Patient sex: M
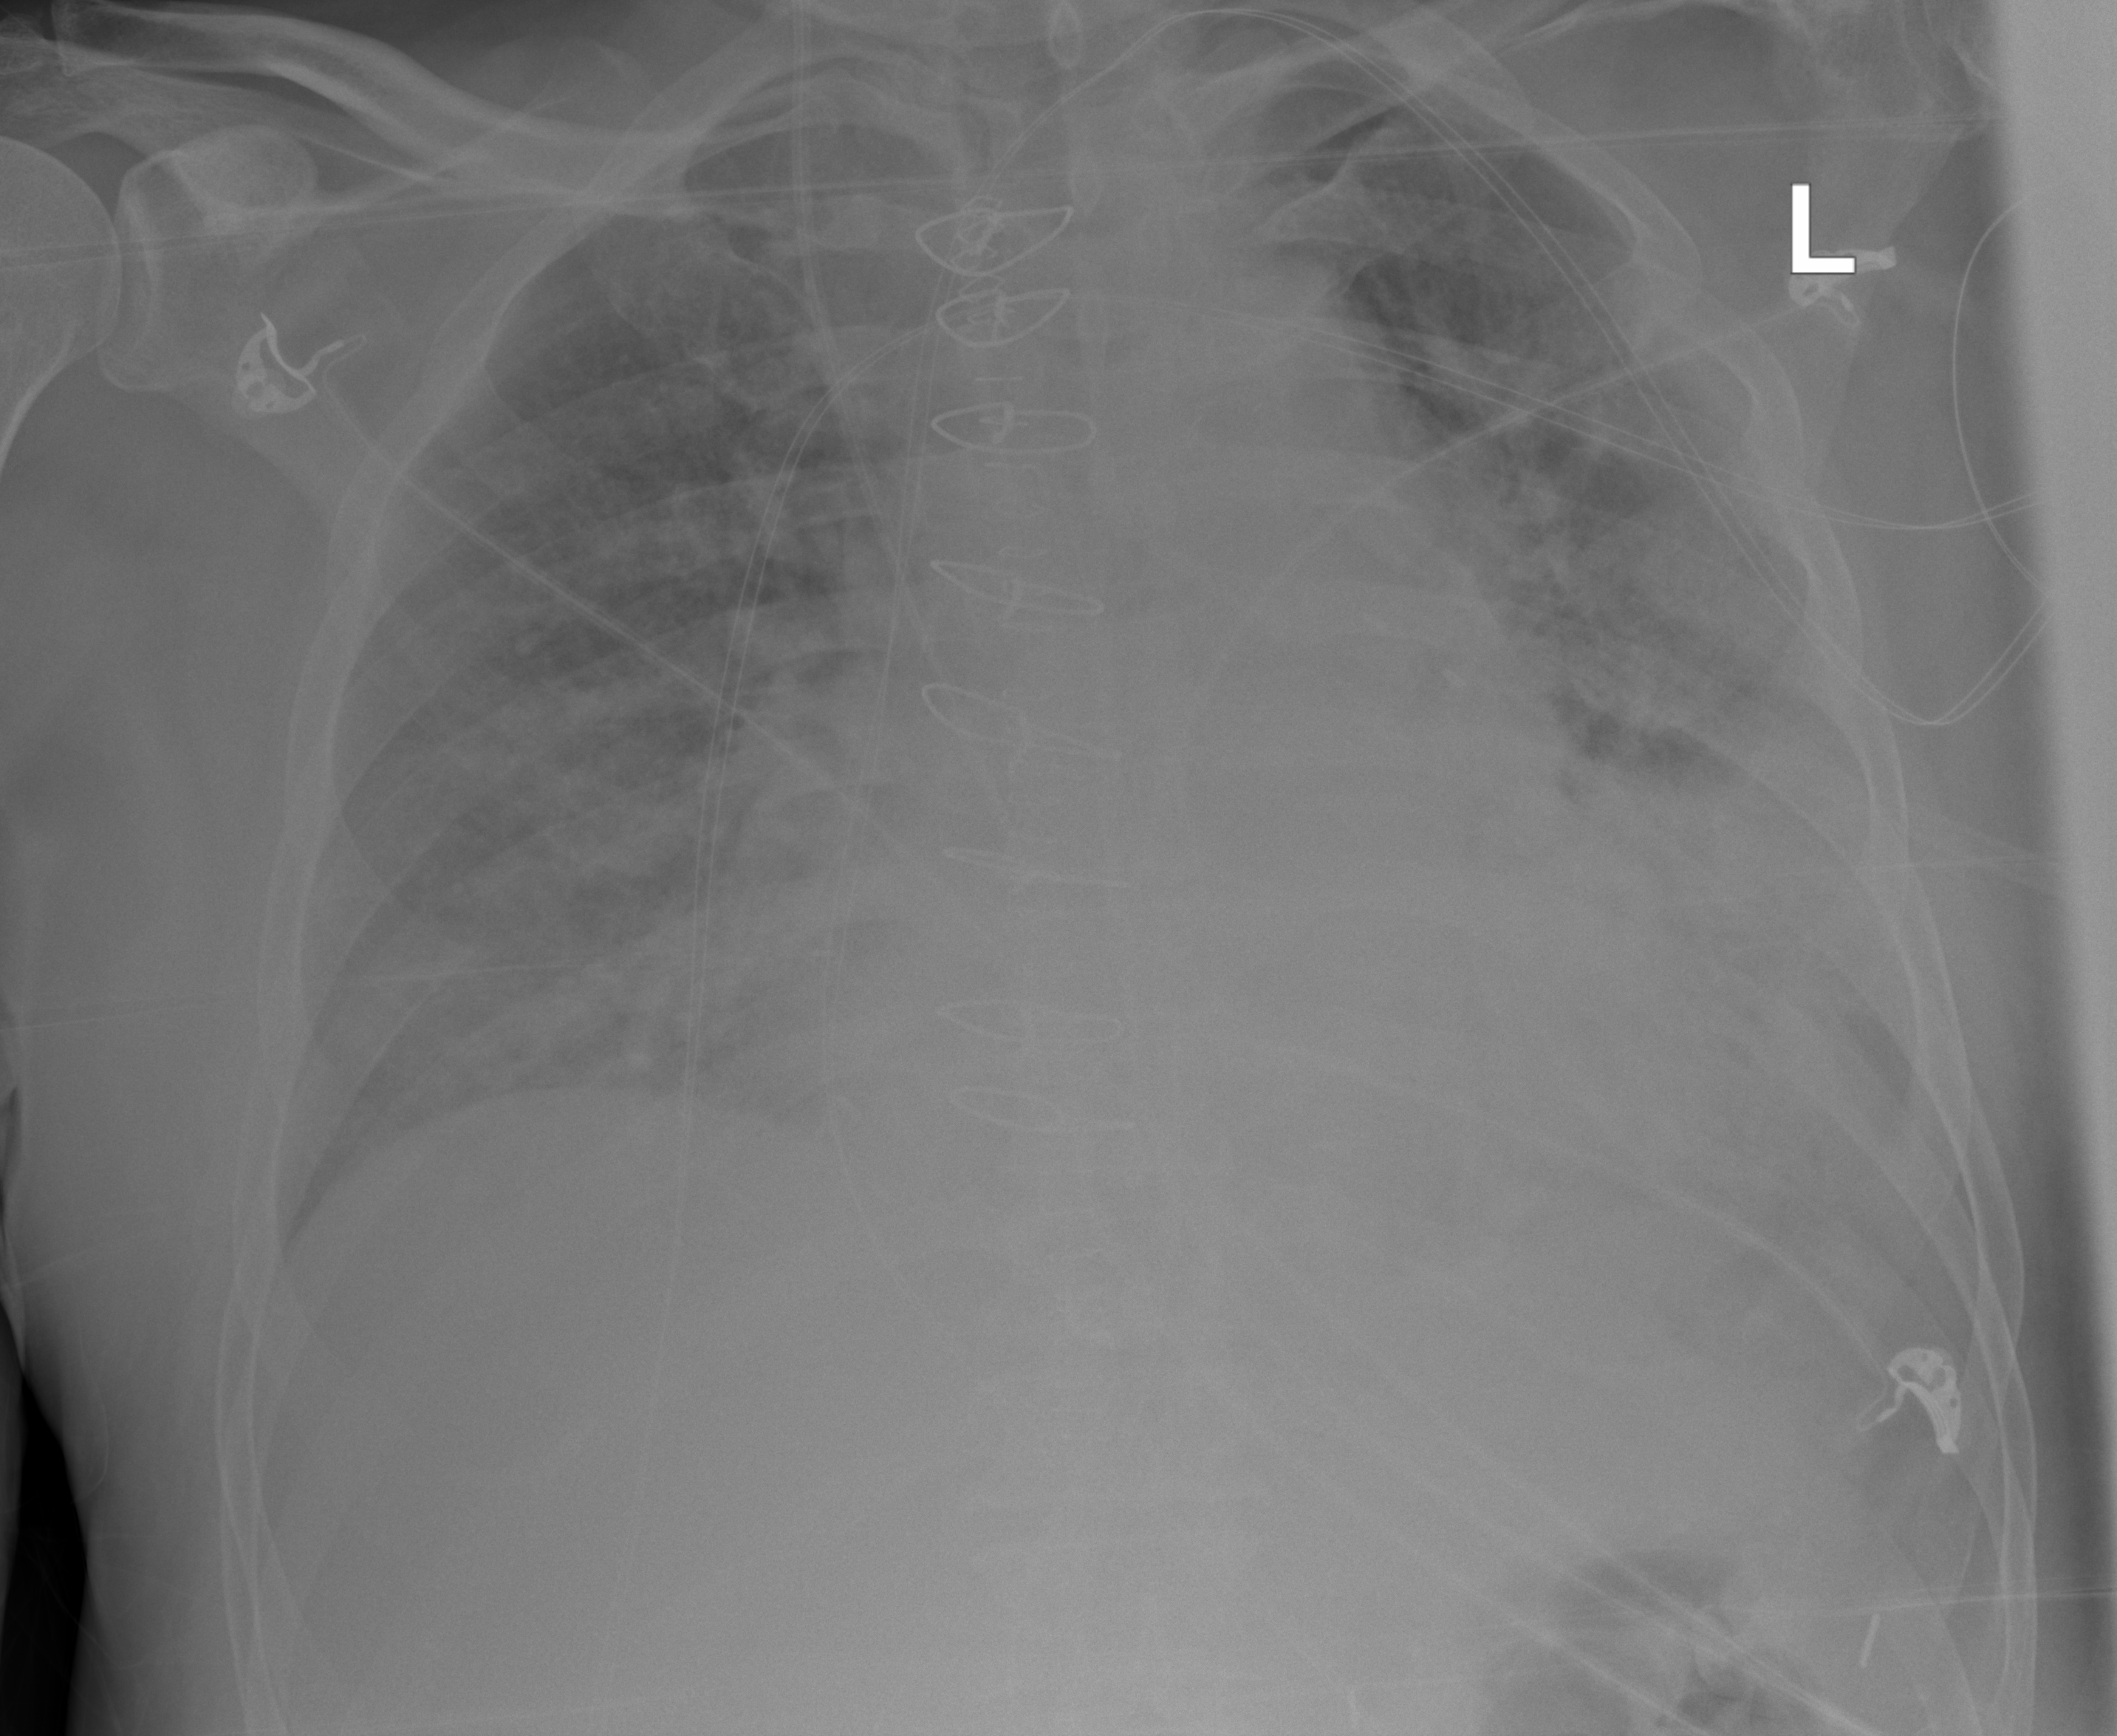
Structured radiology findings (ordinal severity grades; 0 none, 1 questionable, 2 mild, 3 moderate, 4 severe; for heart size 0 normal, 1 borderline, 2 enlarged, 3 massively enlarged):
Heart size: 2
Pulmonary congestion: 3
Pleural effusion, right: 0
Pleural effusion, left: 0
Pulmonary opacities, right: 2
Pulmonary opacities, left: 3
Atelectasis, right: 2
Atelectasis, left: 3